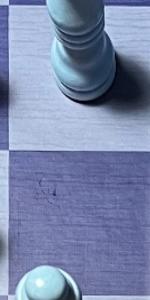
Label: Empty